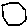
Label: hexagon